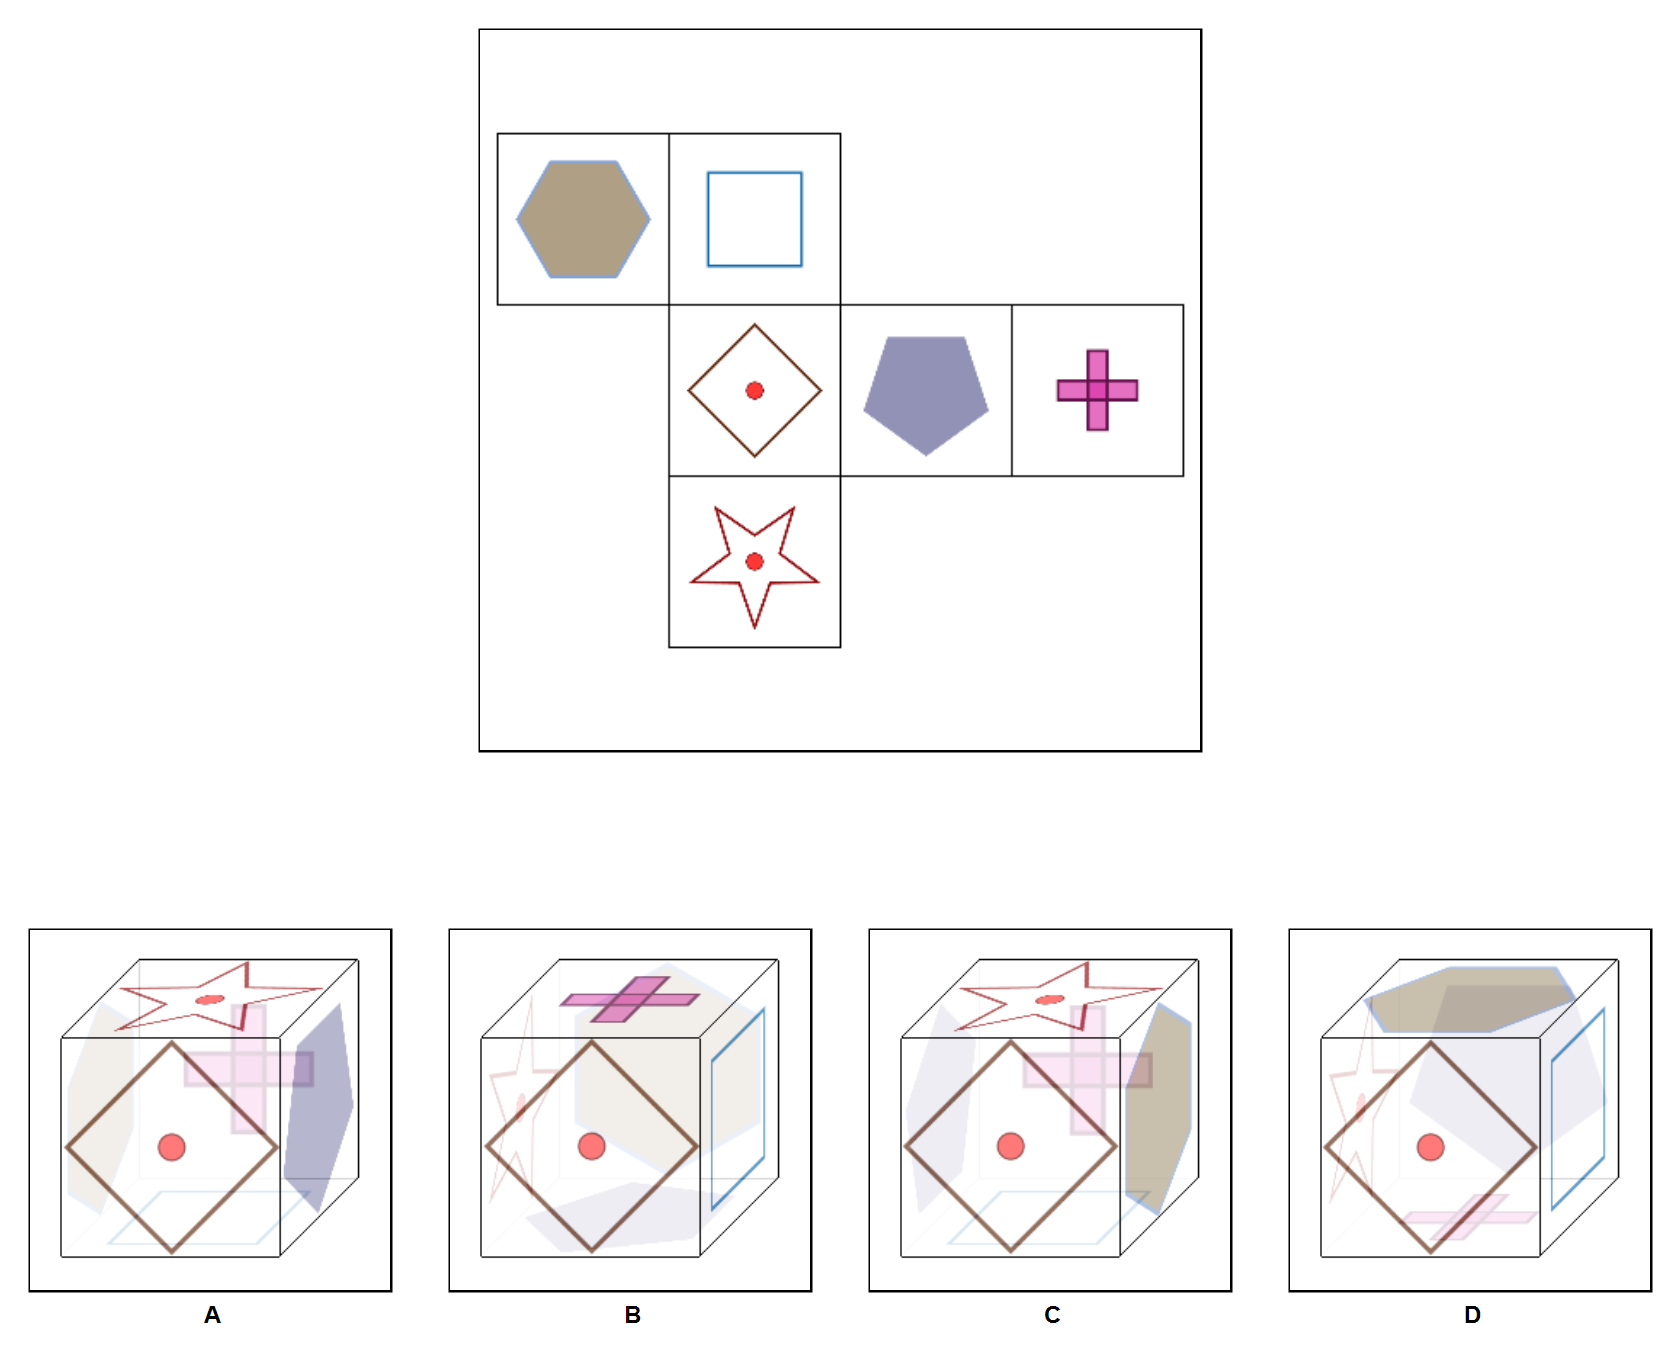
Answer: C